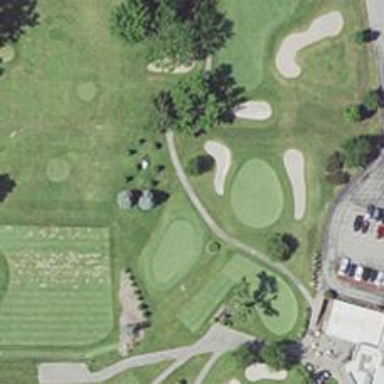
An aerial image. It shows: Service road used as golf cart path.